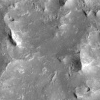
Atmospheric dust classification: not_dusty